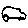
Label: car